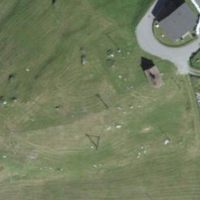
EUNIS habitat code: 26
Species observed at this site:
Rana temporaria